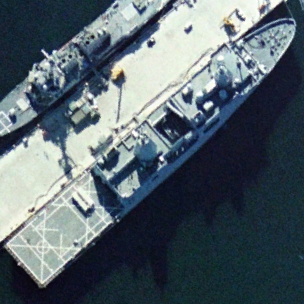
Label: combat